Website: bh-photo
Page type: address-validator
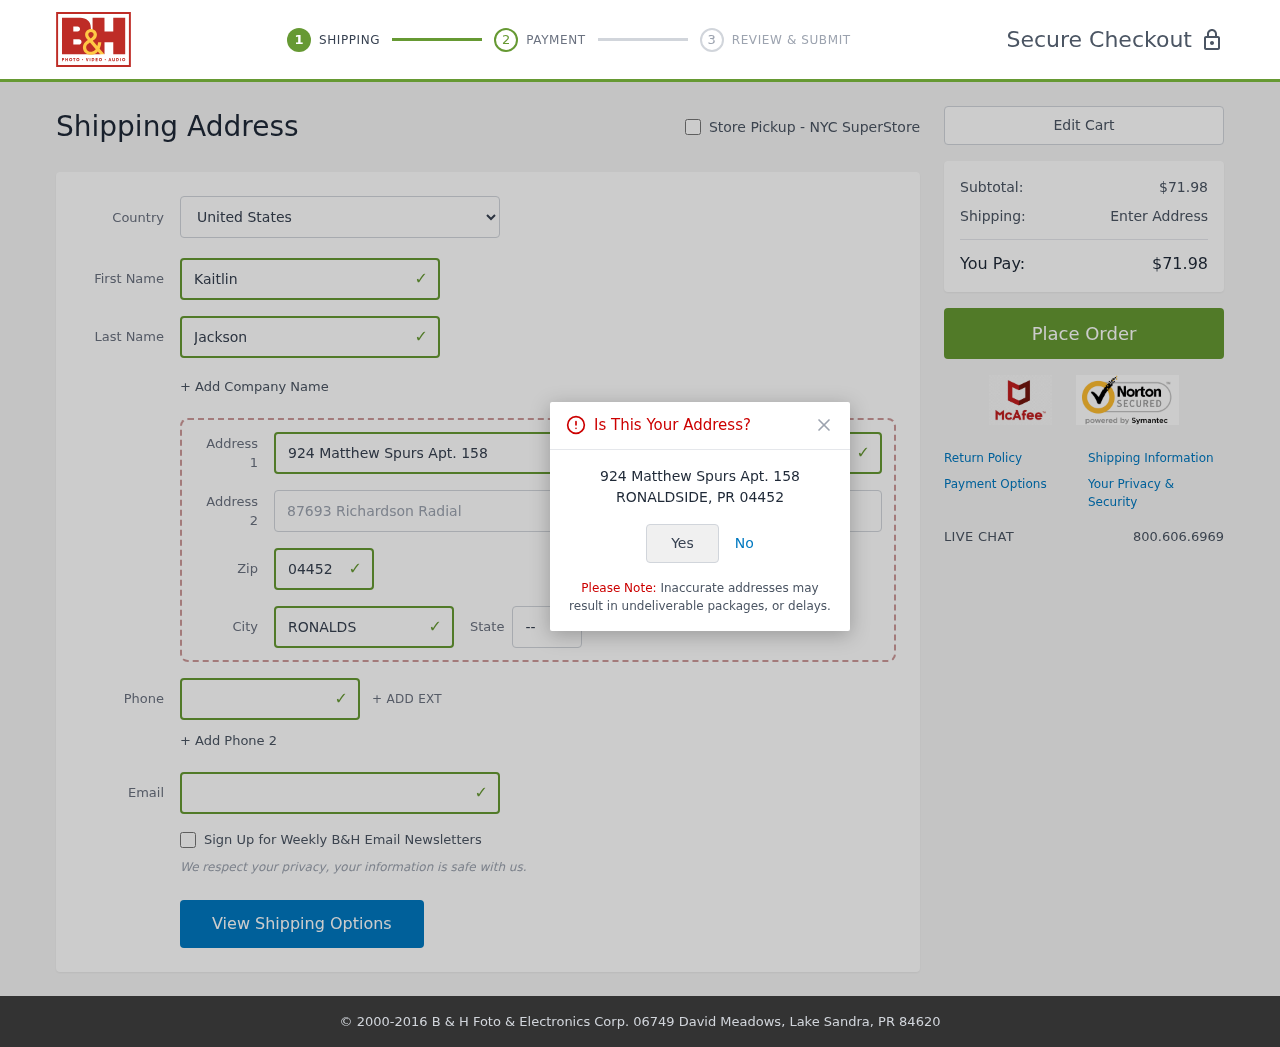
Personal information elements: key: PII_CITY
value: Ronaldside
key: PII_COUNTRY
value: United States
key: PII_EMAIL
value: kaitlinjackson@yahoo.com
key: PII_FIRSTNAME
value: Kaitlin
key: PII_LASTNAME
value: Jackson
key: PII_PHONE
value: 3288357232
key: PII_POSTCODE
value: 04452
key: PII_STATE_ABBR
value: PR
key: PII_STREET
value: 924 Matthew Spurs Apt. 158
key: PII_STREET2
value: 87693 Richardson Radial
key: PII_CITY_CONFIRM
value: RONALDSIDE
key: PII_STATE
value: PR
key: PII_POSTCODE_FULL
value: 04452
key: PII_POSTCODE_NUMERIC
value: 4452
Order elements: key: ORDER_SUBTOTAL
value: $71.98
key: ORDER_TOTAL
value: $71.98